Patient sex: M
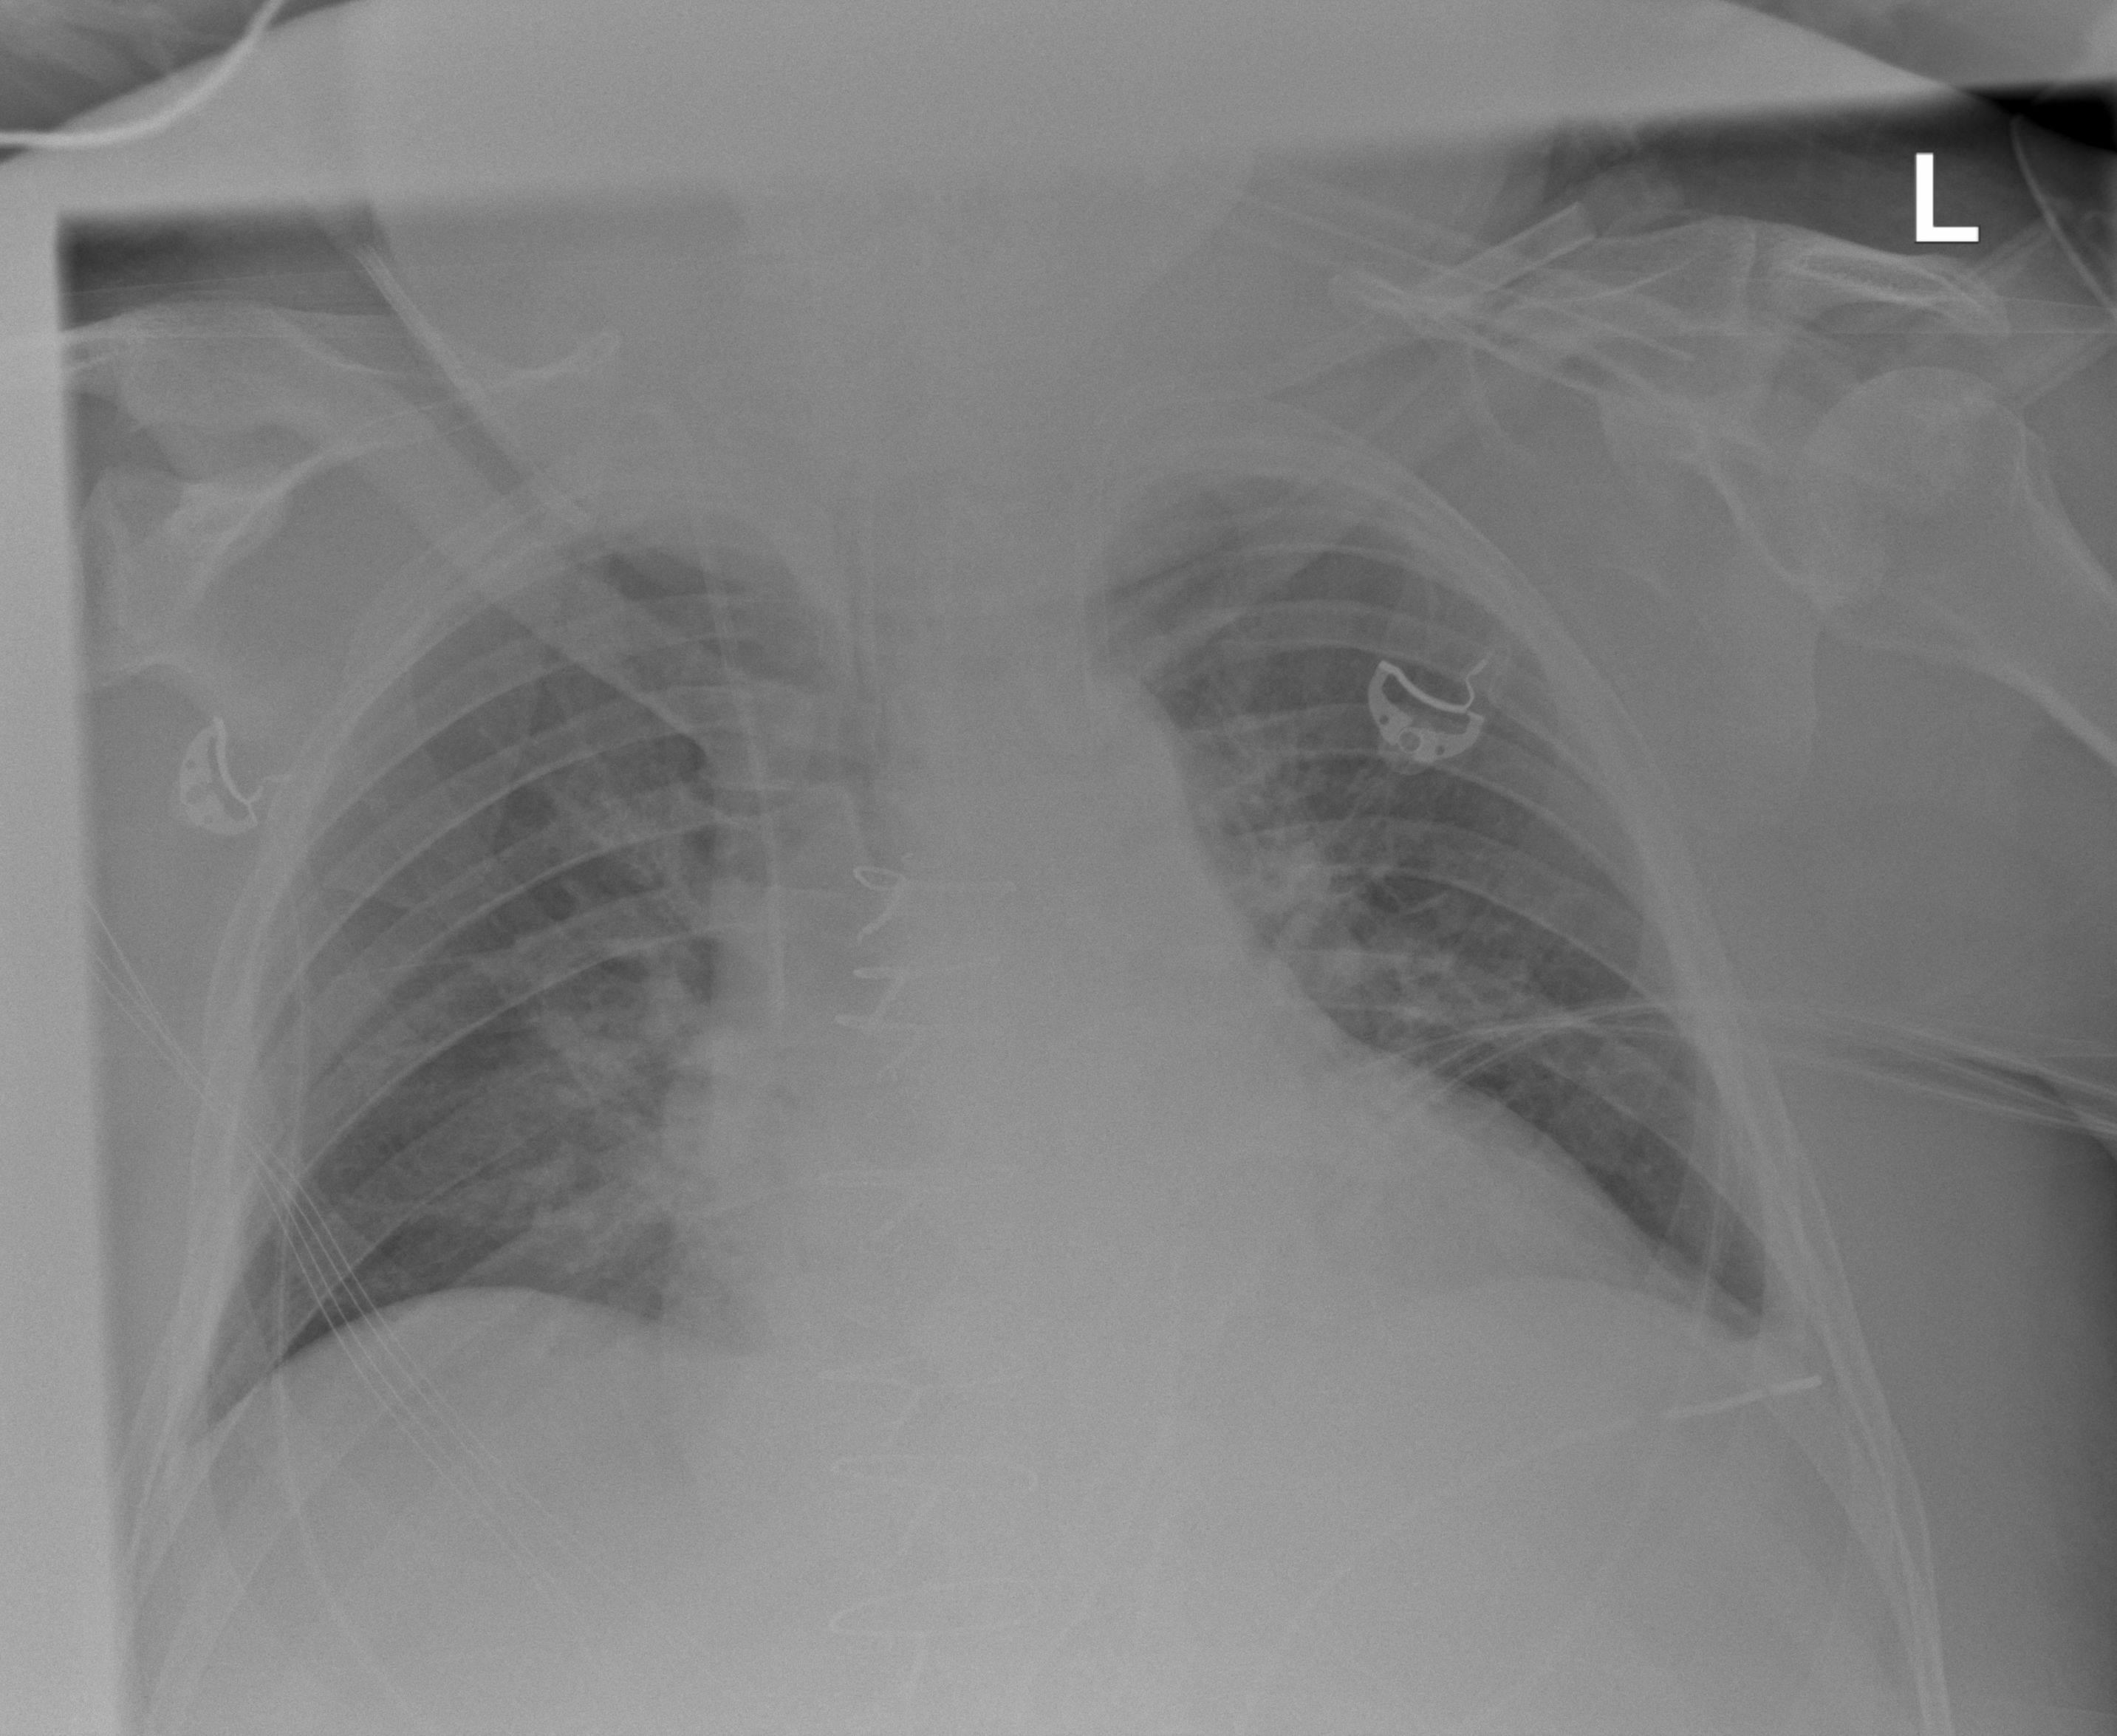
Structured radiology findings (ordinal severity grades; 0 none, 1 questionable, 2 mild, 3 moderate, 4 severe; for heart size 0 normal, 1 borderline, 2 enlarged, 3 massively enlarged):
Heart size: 2
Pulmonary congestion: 0
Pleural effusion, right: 0
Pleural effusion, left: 0
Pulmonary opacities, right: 0
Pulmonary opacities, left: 0
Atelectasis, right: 2
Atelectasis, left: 0